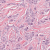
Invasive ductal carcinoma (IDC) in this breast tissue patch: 1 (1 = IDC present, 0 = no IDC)